Question: this is my first time here.
I was writing a GUI-driven program which would allow me to perform Caesar's cipher on '.txt' files.
However, before I could add the 'ActionListener's and 'ChangeListener's I decided to test the GUI. Here is what I got:

'''
package implementation;
import java.awt.*;
import java.awt.event.*;
import javax.swing.*;
import javax.swing.event.*;
public class Frame extends JFrame{
public Frame(){
super("Caesar[E]");
this.setVisible(true);
this.setLocationRelativeTo(null);
/*Adding the options to GUI*/
factor.setPreferredSize(new Dimension(30,30));
JToolBar toolbar = new JToolBar();
radio.add(encrypt);
radio.add(decrypt);
toolbar.add(encrypt);
toolbar.add(decrypt);
toolbar.add(factor);
toolbar.setFloatable(false);
/*Adding the JTextArea for input*/
Box inputBound = Box.createHorizontalBox();
Box inputBound_text = Box.createVerticalBox();
Box inputBound_buttons = Box.createVerticalBox();
inputScroll.add(input);
inputScroll.setEnabled(true);
input.setEditable(true);
inputScroll.setBorder(BorderFactory.createTitledBorder("Text/File for Encryption/" +
"Decryption"));
inputBound_text.add(inputScroll);
inputBound_buttons.add(openFile);
inputBound_buttons.add(cancelFileInput);
inputBound.add(inputBound_text);
inputBound.add(Box.createHorizontalStrut(25));
inputBound.add(inputBound_buttons);
/*Adding JTextArea for output*/
Box outputBound = Box.createHorizontalBox();
Box outputBound_text = Box.createVerticalBox();
Box outputBound_buttons = Box.createVerticalBox();
outputScroll.add(output);
output.setEditable(true);
outputScroll.setBorder(BorderFactory.createTitledBorder("Text After Encryption" +
"/Decryption"));
outputBound_text.add(outputScroll);
outputBound_buttons.add(saveFile);
outputBound_buttons.add(send);
outputBound.add(outputBound_text);
outputBound.add(Box.createHorizontalStrut(25));
outputBound.add(outputBound_buttons);
outputBound.setSize(150, 200);
/*Adding JButton for performing the action*/
this.add(performAction,BorderLayout.SOUTH);
/*Adding the components to the Frame*/
Box outerBox = Box.createVerticalBox();
outerBox.add(toolbar,BorderLayout.NORTH);
outerBox.add(inputBound);
outerBox.add(outputBound);
this.add(outerBox);
this.setSize(500, 700);
}
boolean isFileInput = false;
boolean isEncrypt = true;
JButton performAction = new JButton("Encrypt!");
JButton openFile = new JButton("Open a File");
JButton cancelFileInput = new JButton("Cancel File Input");
JButton saveFile = new JButton("Save File");
JButton send = new JButton("Send");
JTextArea input = new JTextArea();
JTextArea output = new JTextArea();
JFileChooser chooser = new JFileChooser();
JScrollPane inputScroll = new JScrollPane();
JScrollPane outputScroll = new JScrollPane();
ButtonGroup radio = new ButtonGroup();
JRadioButton encrypt = new JRadioButton("Encrypt",true);
JRadioButton decrypt = new JRadioButton("Decrypt",false);
JSpinner factor = new JSpinner(new SpinnerNumberModel(1,1,26,1));
public static void main(String[] args) {
SwingUtilities.invokeLater(new Runnable(){
@Override
public void run(){
new Frame();
}
});
}
}
'''
Can you please tell me how I can solve the problems as shown in the image?
- 'setPreferredSize()'
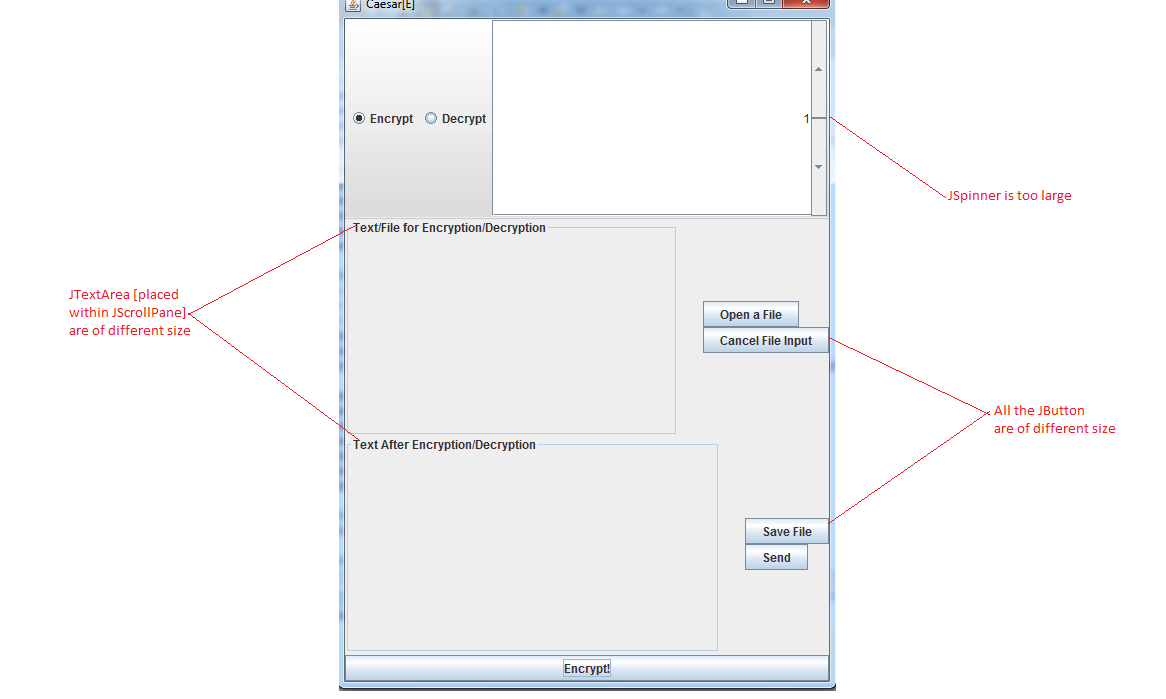
Answer: In situations like these, I like to divide my application into areas of responsibility. This keeps the code clean and self contained, allowing me to replace sections of it if/and when required, without adversely effect the rest of the application.
It also means that you can focus on the individual requirements of each section.
With complex layout, it's always better (IMHO) to use compounding containers with separate layout managers, it reduces the complexity and potential for strange cross over behavior.

'''
public class BadLayout07 {
public static void main(String[] args) {
new BadLayout07();
}
public BadLayout07() {
EventQueue.invokeLater(new Runnable() {
@Override
public void run() {
try {
UIManager.setLookAndFeel(UIManager.getSystemLookAndFeelClassName());
} catch (ClassNotFoundException | InstantiationException | IllegalAccessException | UnsupportedLookAndFeelException ex) {
}
JFrame frame = new JFrame("Testing");
frame.setDefaultCloseOperation(JFrame.EXIT_ON_CLOSE);
frame.setLayout(new BorderLayout());
frame.add(new MasterPane());
frame.pack();
frame.setLocationRelativeTo(null);
frame.setVisible(true);
}
});
}
public class MasterPane extends JPanel {
public MasterPane() {
EncryptSettings encryptSettings = new EncryptSettings();
InputPane inputPane = new InputPane();
OutputPane outputPane = new OutputPane();
setLayout(new GridBagLayout());
GridBagConstraints gbc = new GridBagConstraints();
gbc.gridx = 0;
gbc.gridy = 0;
gbc.weightx = 1;
gbc.fill = GridBagConstraints.HORIZONTAL;
add(encryptSettings, gbc);
gbc.gridy++;
gbc.weighty = 1;
gbc.fill = gbc.BOTH;
add(inputPane, gbc);
gbc.gridy++;
add(outputPane, gbc);
}
}
public class EncryptSettings extends JPanel {
private JRadioButton encrypt;
private JRadioButton decrypt;
private JSpinner factor;
public EncryptSettings() {
encrypt = new JRadioButton("Encrypt");
decrypt = new JRadioButton("Decrypt");
ButtonGroup bg = new ButtonGroup();
bg.add(encrypt);
bg.add(decrypt);
factor = new JSpinner(new SpinnerNumberModel(new Integer(1), new Integer(1), null, new Integer(1)));
setLayout(new FlowLayout(FlowLayout.LEFT));
add(encrypt);
add(decrypt);
add(factor);
}
}
public class InputPane extends JPanel {
private JTextArea input;
private JButton open;
private JButton close;
public InputPane() {
setBorder(new TitledBorder("Source Text"));
input = new JTextArea();
open = new JButton("Open");
close = new JButton("Close");
JPanel tb = new JPanel(new FlowLayout(FlowLayout.LEFT));
tb.add(open);
tb.add(close);
setLayout(new BorderLayout());
add(tb, BorderLayout.NORTH);
add(new JScrollPane(input));
}
}
public class OutputPane extends JPanel {
private JTextArea output;
private JButton save;
private JButton send;
public OutputPane() {
setBorder(new TitledBorder("Encrypted Text"));
output = new JTextArea();
output.setEditable(false);
save = new JButton("Save");
send = new JButton("Send");
JPanel tb = new JPanel(new FlowLayout(FlowLayout.LEFT));
tb.add(save);
tb.add(send);
setLayout(new BorderLayout());
add(tb, BorderLayout.NORTH);
add(new JScrollPane(output));
}
}
}
'''
I've not interconnect any of the functionality, but it is a simple case of providing appropriate setters and getters as required, as well appropriate event listeners.